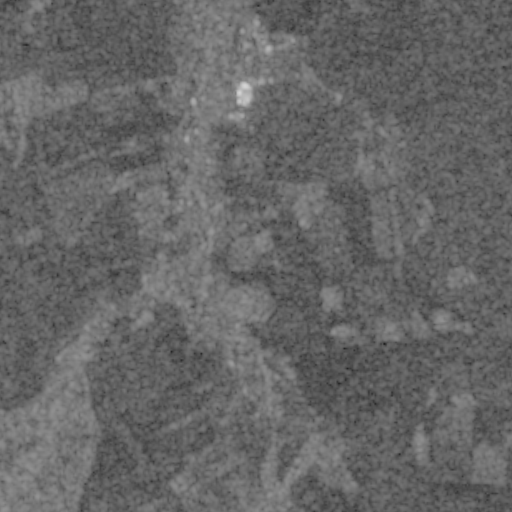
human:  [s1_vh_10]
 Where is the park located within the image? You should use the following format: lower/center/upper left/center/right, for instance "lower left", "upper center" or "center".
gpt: The park is located in the upper left of the image.
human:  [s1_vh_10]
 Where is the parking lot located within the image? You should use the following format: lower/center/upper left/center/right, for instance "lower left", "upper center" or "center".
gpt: The parking lot is located in the upper left of the image.
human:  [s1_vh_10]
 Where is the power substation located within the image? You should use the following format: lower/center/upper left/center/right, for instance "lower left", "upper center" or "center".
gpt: The power substation is located in the upper center of the image.
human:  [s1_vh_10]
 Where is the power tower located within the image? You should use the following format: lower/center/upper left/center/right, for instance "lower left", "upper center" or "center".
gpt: The power tower is located in the lower left of the image.
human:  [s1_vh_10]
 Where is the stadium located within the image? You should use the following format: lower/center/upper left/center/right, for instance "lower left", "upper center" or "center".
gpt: The stadium is located in the upper left of the image.
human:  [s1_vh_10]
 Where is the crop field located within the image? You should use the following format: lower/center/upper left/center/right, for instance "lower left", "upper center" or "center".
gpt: There is no crop field in the image.

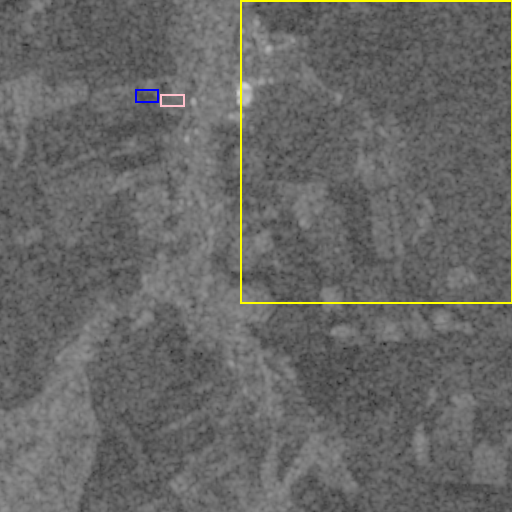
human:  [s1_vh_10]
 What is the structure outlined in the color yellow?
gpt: The structure outlined in yellow is a crop field.
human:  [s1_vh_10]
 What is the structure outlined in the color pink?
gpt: The structure outlined in pink is a park.
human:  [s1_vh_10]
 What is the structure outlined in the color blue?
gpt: The structure outlined in blue is a stadium.
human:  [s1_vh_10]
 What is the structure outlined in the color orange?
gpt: There is no orange outline.